Interaction volume radius: 10 \u00c5
Interaction volume height: 35 \u00c5
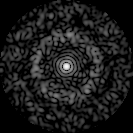
Disorder parameter: 0.8585